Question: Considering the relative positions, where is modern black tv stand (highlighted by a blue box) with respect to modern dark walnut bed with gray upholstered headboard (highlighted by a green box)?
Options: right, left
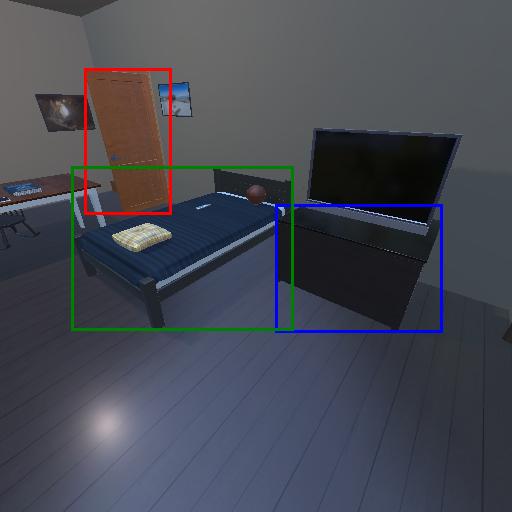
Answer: right